Question: This problem is driving me nuts! I have declared a static string in a constants class as follows:
'''
public static final String REGISTRATION_USERNAME_TAKEN = "Username is already in use. Please choose a different name.";
'''
After a call to a restful web service to register a user, the response (during debugging) is caught and compared to the constant. The response also appears in double double quotes (not sure why) and the result.equals() fails, even though both the result and the constant look exactly the same. Below is a screen capture during debugging in Eclipse which shows the double double quotes. The character count of 61 includes one set of double quotes.
Has anyone seen this before in Eclipse?
Also, why does .equals() fail when both strings have the same values (by that I mean both strings contain the same characters in the same sequence)?

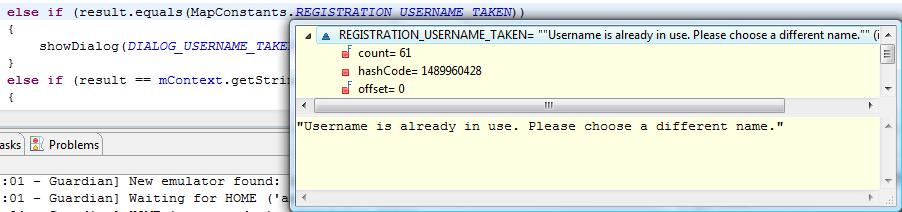
Answer: Regarding the .equals() method failing when comparing a String to an enum constant, actually that's the default behaviour in case you didn't override the toString() method in the enum class.
eg :
'''
public MyEnum
{
LIL, LOL
}
//try inside main method
String result = "LOL";
if(result.equals(MyEnum.LOL))
System.out.println("true");
else
System.out.println("false"); //will print false
'''
so if you want to compare a String to the exact String value that an enumeration may have, you can either add a private field to the enumeration that would hold their corresponding String value that you would define inside a constructor and return by overriding toString() inside the enumeration, or you can force the use of toString() simply by doing this :
'''
if(result.equals((MyEnum.LOL).toString())
//same code as before would print true
'''